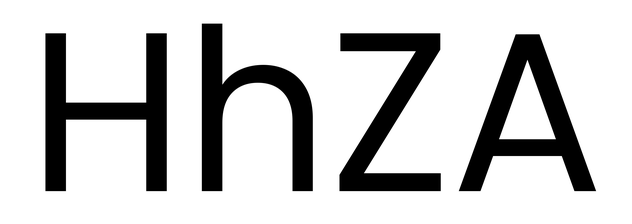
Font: Poppins-Regular